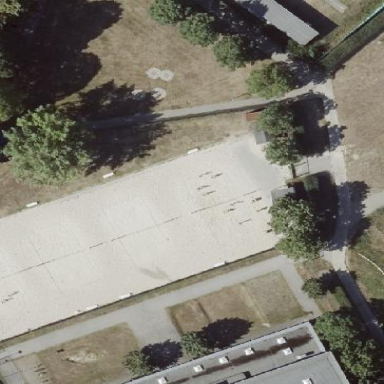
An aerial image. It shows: Sandy pitch designated for beach volleyball.